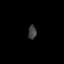
Tissue: lung
Cell type: Epithelial cells
Senescence score: 0.2311
Nuclear area (px): 110
Mean DAPI intensity: 63.882